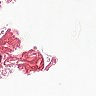
Metastatic tissue present: no